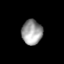
Tissue: lung
Cell type: Endothelial cells
Senescence score: 0.5709
Nuclear area (px): 499
Mean DAPI intensity: 156.19